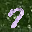
Label: 7